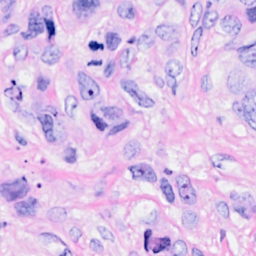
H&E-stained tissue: Breast